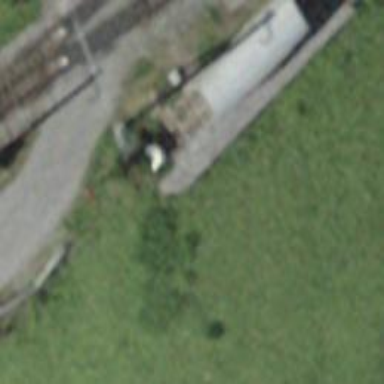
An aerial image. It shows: Railway buffer stop.